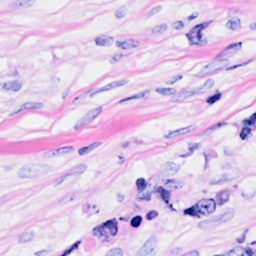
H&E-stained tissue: Breast